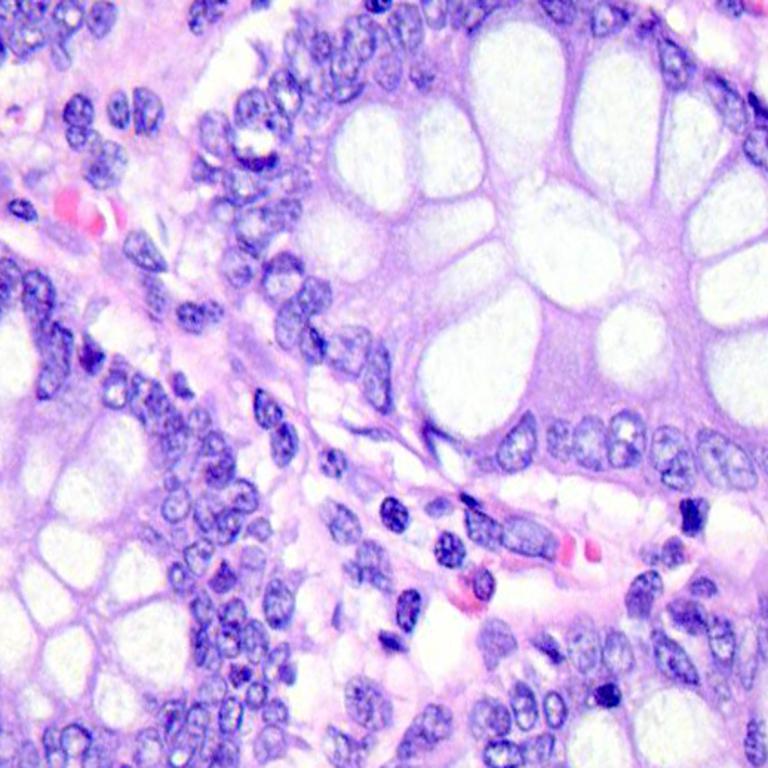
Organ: colon
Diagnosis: benign